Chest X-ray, AP view. Patient: 27 years old, sex M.
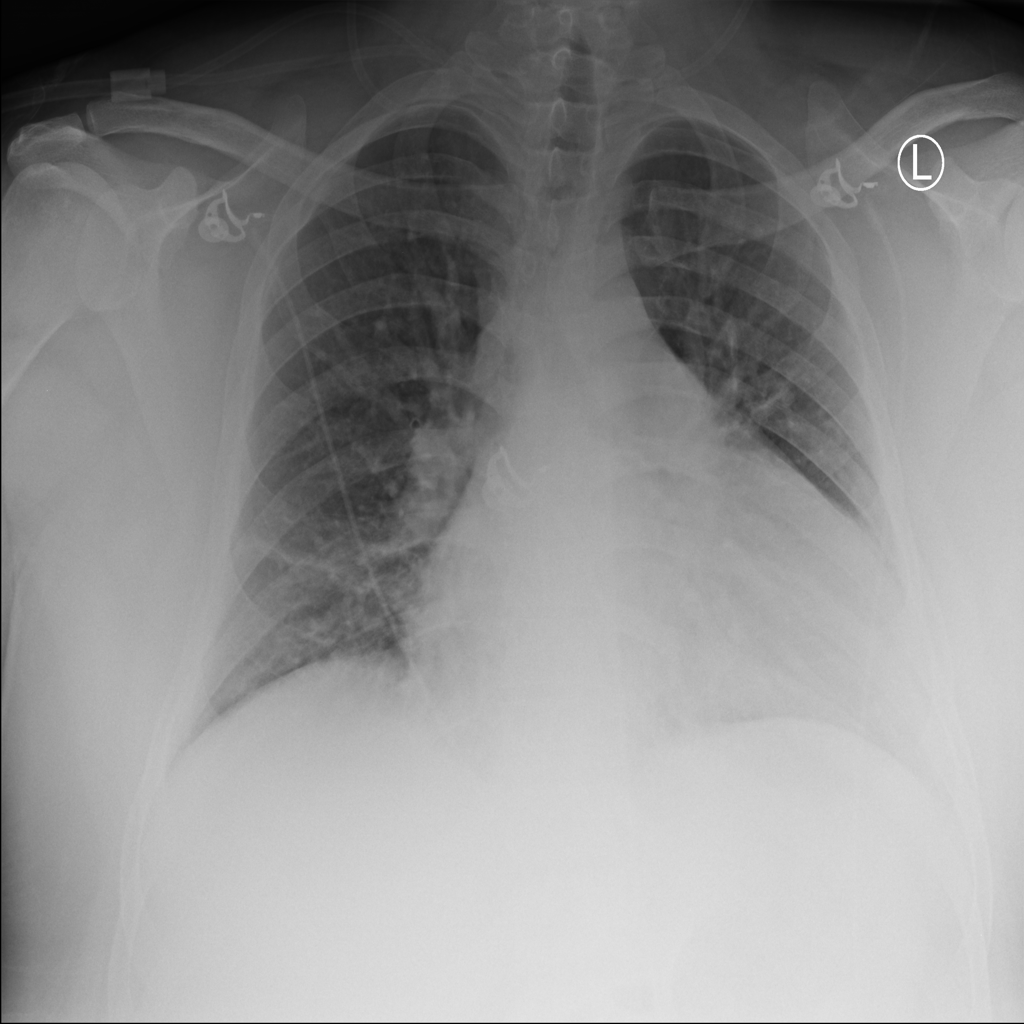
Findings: Atelectasis, Cardiomegaly